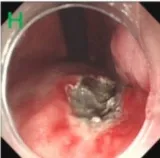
(F-H) The procedure of ESD.
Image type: endoscopy (gi_endoscopy)